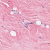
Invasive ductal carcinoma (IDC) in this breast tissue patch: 0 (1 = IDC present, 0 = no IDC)